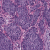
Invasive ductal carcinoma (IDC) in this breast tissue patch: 1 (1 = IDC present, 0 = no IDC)